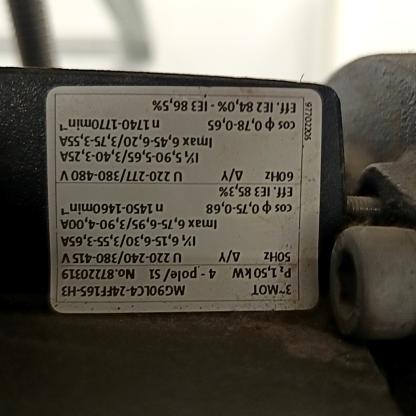
Klasa: tabliczka-znamionowa